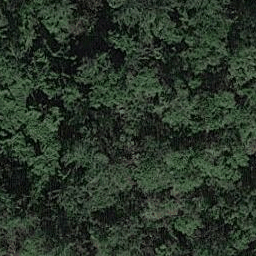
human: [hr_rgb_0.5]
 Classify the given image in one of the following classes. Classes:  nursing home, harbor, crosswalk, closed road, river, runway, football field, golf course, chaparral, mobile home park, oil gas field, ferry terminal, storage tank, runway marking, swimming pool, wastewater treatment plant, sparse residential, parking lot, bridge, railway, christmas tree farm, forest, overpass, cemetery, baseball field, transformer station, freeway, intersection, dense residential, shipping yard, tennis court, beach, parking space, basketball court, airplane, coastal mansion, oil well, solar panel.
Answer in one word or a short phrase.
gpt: forest